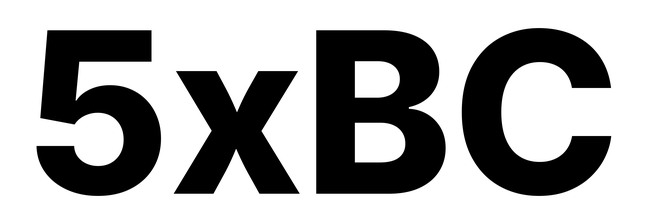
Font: Inter_ExtraBold